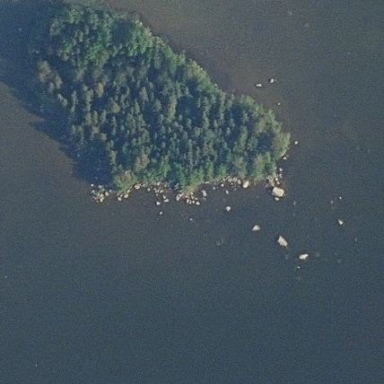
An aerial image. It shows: Island covered with forest.